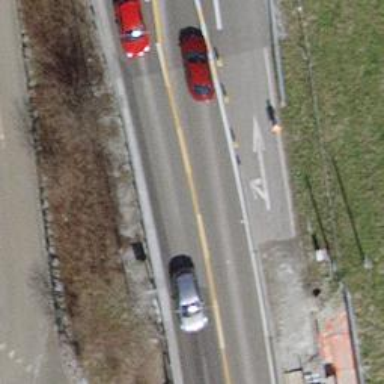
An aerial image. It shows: Primary road with asphalt surface.